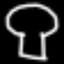
Label: mushroom